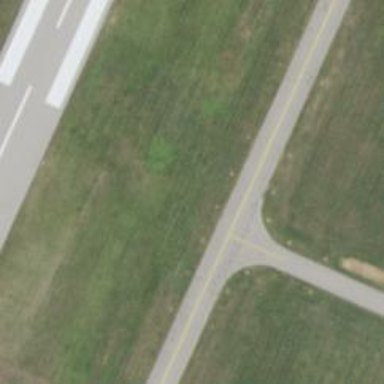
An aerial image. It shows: Image of taxiway at airport.